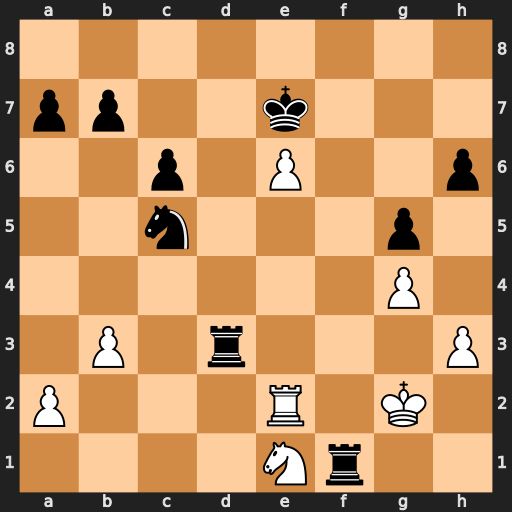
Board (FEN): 8/pp2k3/2p1P2p/2n3p1/6P1/1P1r3P/P3R1K1/4Nr2
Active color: w
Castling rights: -
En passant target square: -
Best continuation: Nxd3 Nxd3 Kxf1